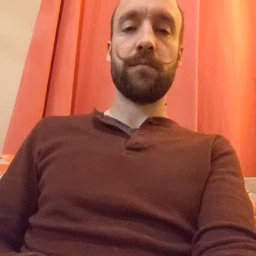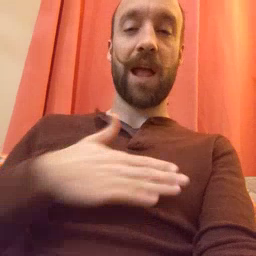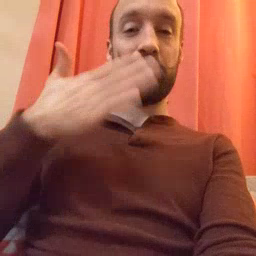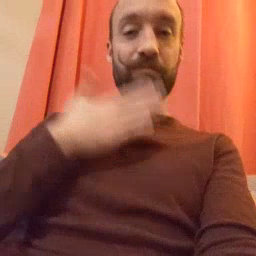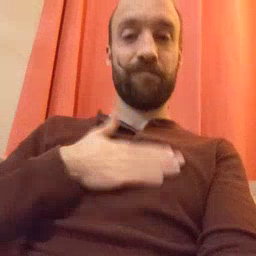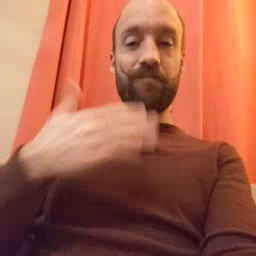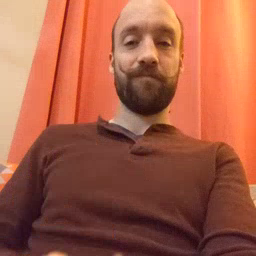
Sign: happy